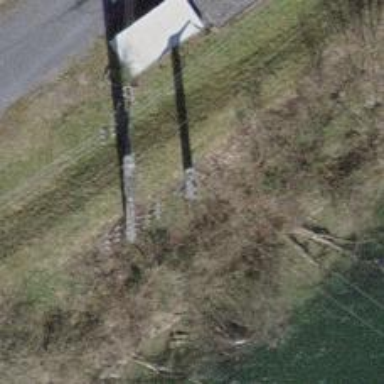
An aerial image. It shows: Power pole.